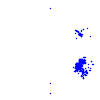
Particle: electron